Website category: jobs
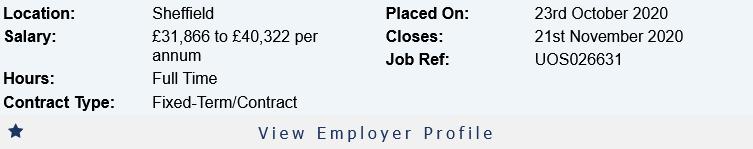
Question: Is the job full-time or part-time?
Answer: Full Time

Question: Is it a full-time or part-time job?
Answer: Full Time

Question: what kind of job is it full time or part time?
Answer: Full Time

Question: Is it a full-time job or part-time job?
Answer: Full Time

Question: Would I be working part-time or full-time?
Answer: Full Time

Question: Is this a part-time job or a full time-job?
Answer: Full Time

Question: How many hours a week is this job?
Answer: Full Time

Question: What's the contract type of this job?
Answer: Fixed-Term/Contract

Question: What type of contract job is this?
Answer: Fixed-Term/Contract

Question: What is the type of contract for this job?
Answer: Fixed-Term/Contract

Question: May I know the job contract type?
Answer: Fixed-Term/Contract

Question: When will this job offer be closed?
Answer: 21st November 2020

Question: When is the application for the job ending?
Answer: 21st November 2020

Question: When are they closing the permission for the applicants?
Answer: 21st November 2020

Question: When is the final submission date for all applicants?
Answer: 21st November 2020

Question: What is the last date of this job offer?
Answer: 21st November 2020

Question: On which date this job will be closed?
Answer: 21st November 2020

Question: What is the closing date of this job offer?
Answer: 21st November 2020

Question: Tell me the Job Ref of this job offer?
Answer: UOS026631

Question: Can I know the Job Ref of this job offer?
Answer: UOS026631

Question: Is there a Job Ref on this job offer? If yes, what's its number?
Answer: UOS026631

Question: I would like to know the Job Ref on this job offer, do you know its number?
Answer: UOS026631

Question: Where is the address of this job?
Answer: Sheffield

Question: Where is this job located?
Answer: Sheffield

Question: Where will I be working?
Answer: Sheffield

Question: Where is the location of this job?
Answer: Sheffield

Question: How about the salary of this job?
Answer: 31,866 to 40,322 per annum

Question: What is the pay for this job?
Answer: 31,866 to 40,322 per annum

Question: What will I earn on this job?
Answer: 31,866 to 40,322 per annum

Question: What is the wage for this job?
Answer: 31,866 to 40,322 per annum

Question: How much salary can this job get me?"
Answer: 31,866 to 40,322 per annum

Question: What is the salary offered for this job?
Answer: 31,866 to 40,322 per annum

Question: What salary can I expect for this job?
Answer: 31,866 to 40,322 per annum

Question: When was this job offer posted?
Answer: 23rd October 2020

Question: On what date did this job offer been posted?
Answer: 23rd October 2020